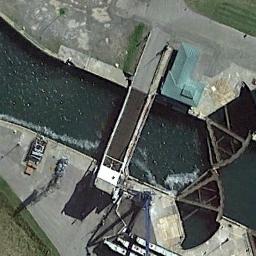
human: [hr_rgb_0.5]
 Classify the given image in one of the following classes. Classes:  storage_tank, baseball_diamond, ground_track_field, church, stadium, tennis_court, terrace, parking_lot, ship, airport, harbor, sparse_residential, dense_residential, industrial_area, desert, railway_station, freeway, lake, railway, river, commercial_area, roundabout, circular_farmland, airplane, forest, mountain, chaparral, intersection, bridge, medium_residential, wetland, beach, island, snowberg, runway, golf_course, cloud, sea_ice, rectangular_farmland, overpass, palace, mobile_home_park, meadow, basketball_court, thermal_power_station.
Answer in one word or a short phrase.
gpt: bridge